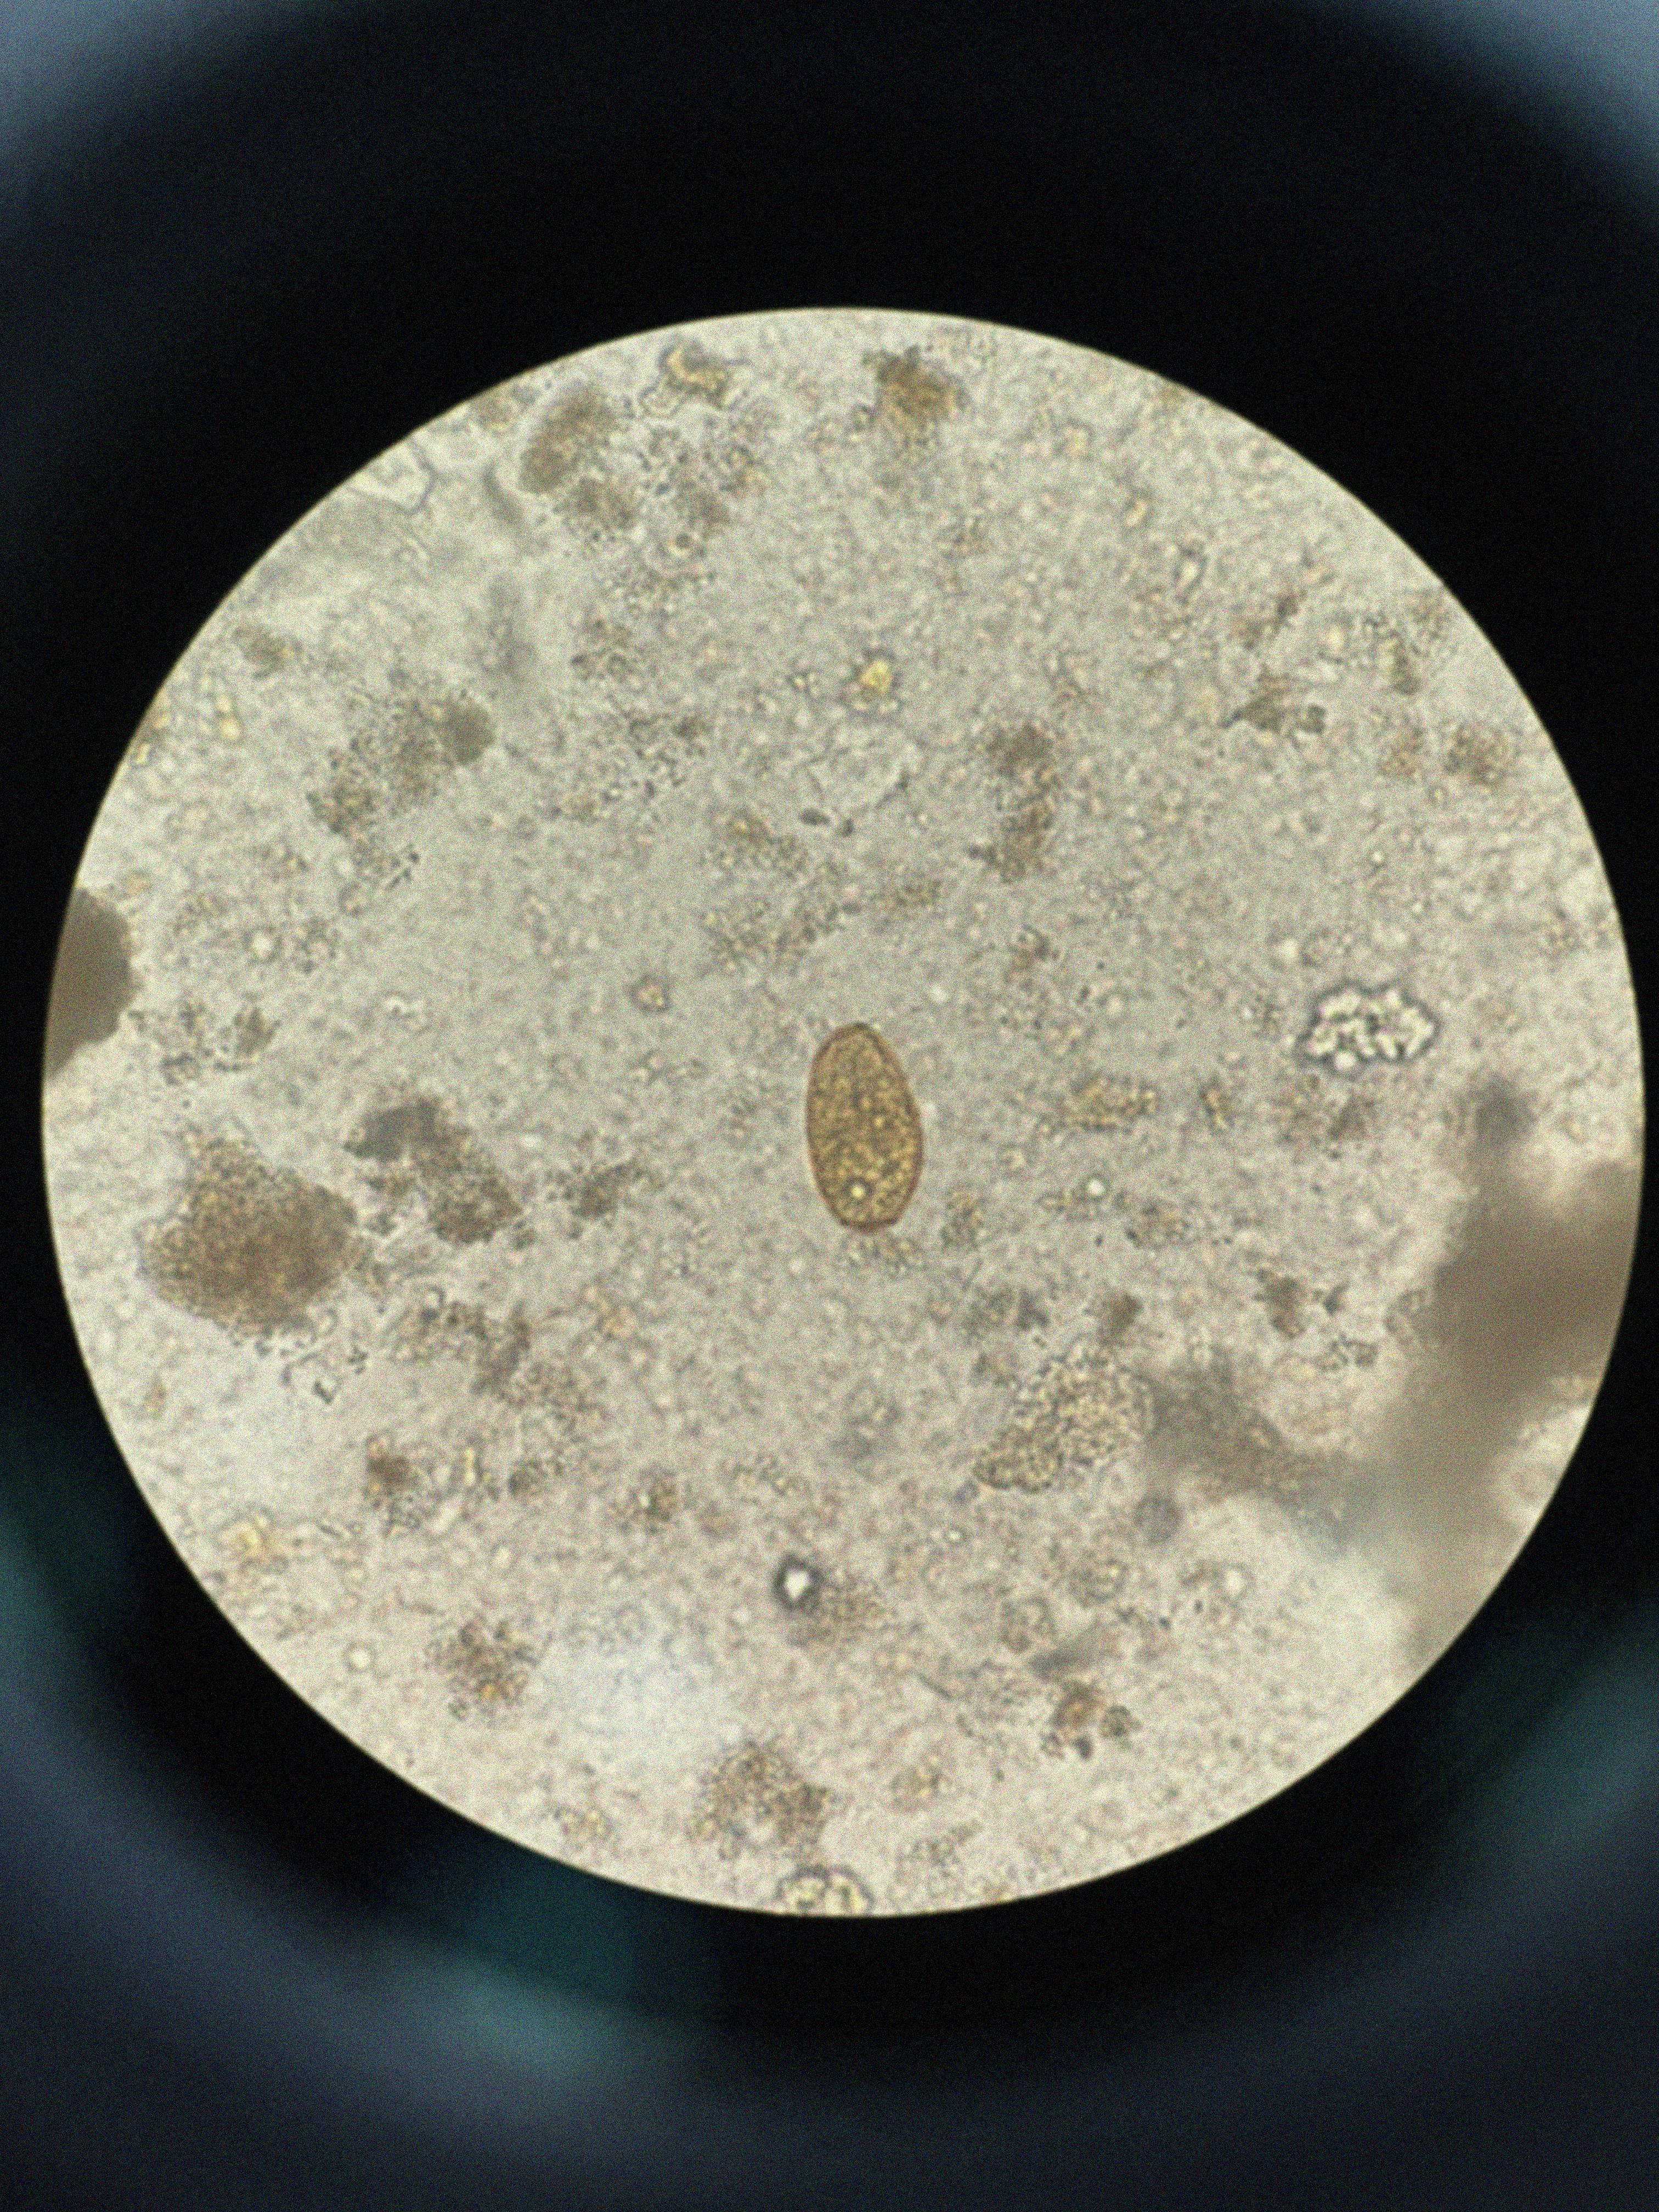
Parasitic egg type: Paragonimus spp